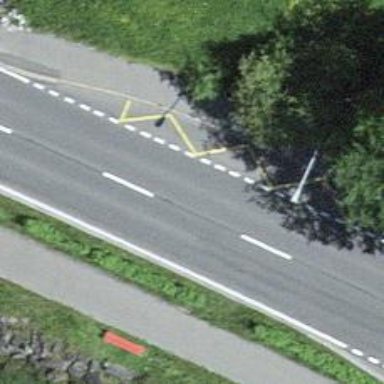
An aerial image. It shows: Bus stop with stop position for public transport.